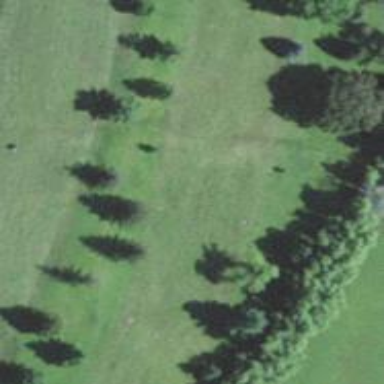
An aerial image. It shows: Grassy area designated as golf fairway.